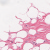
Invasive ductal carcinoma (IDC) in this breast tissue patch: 0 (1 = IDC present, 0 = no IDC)